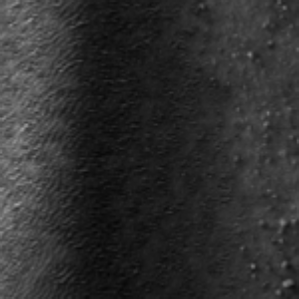
Label: frost